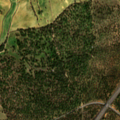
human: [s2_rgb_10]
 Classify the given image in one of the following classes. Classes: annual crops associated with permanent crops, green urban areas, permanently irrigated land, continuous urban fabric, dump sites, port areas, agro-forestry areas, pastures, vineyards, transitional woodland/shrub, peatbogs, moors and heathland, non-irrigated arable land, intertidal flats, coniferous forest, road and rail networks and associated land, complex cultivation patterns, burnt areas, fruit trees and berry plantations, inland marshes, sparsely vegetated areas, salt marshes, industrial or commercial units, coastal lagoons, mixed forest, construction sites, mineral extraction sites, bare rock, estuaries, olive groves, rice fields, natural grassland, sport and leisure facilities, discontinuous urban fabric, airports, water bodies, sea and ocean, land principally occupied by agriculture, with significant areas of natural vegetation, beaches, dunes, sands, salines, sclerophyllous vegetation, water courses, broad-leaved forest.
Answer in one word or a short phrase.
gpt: non-irrigated arable land, agro-forestry areas